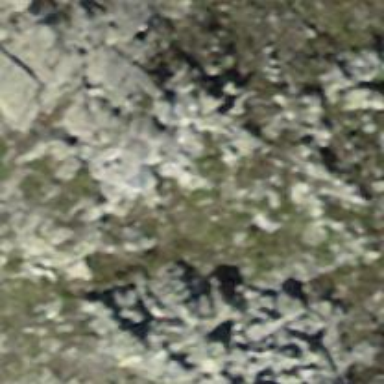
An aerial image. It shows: Landscape of bare rock.